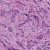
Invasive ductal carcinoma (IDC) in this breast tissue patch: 1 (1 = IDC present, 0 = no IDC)